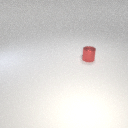
small red metal cylinder